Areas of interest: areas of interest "Business Office Building"
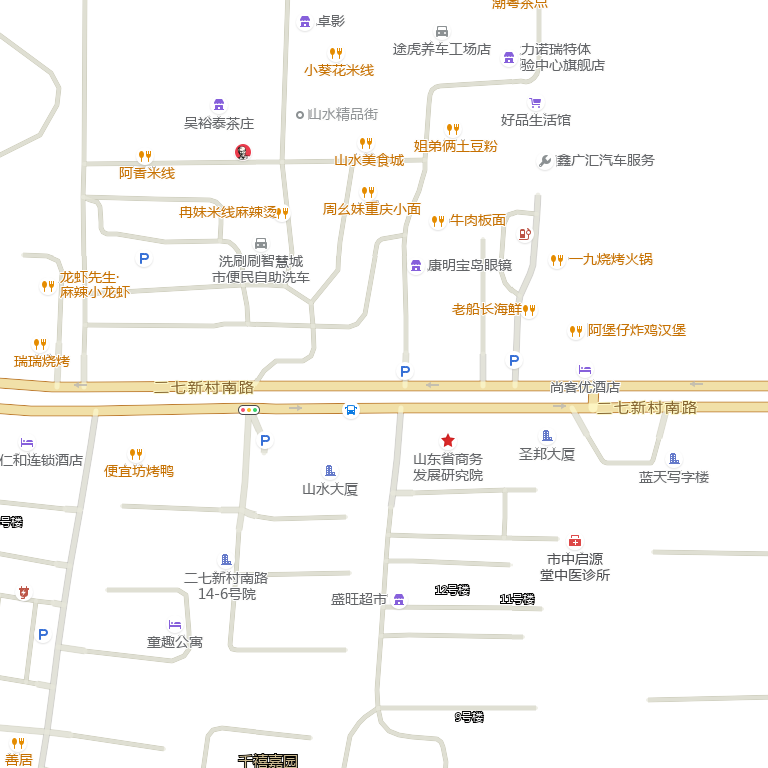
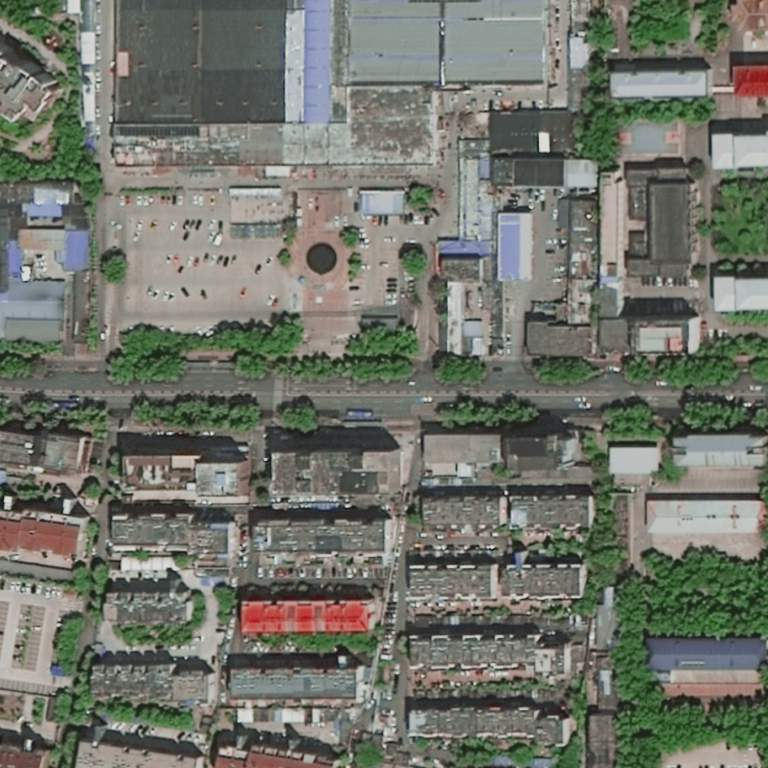